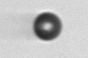
Label: bead